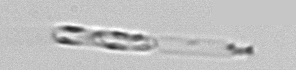
Label: Dactyliosolen_fragilissimus